Interaction volume radius: 5 \u00c5
Interaction volume height: 10 \u00c5
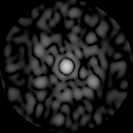
Disorder parameter: 0.8771